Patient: sex F, age 48
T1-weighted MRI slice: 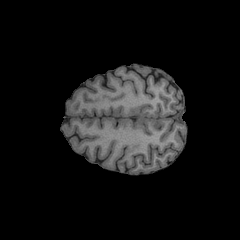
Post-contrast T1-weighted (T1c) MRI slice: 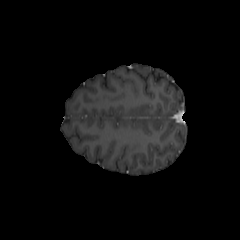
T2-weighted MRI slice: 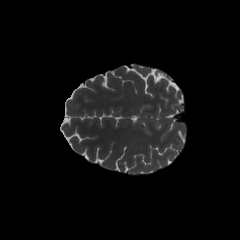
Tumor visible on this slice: no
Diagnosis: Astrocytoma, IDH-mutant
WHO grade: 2